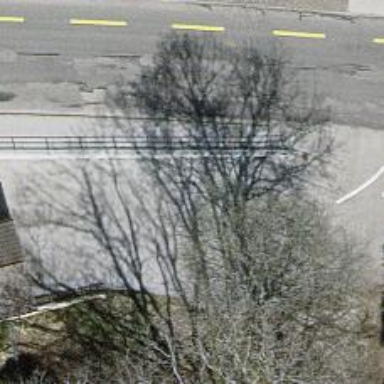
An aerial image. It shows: Residential road with asphalt surface.